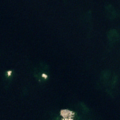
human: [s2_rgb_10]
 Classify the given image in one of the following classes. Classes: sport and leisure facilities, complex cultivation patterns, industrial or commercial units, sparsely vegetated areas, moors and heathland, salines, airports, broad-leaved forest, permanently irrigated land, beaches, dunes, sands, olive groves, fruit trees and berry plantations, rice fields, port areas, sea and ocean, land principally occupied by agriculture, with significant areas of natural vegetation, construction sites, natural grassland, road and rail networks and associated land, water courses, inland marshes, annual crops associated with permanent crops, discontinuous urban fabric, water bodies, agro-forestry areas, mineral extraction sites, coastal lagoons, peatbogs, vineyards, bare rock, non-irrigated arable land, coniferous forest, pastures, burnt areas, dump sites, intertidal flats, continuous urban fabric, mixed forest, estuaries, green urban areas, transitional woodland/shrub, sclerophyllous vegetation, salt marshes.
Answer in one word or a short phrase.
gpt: sea and ocean